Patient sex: M
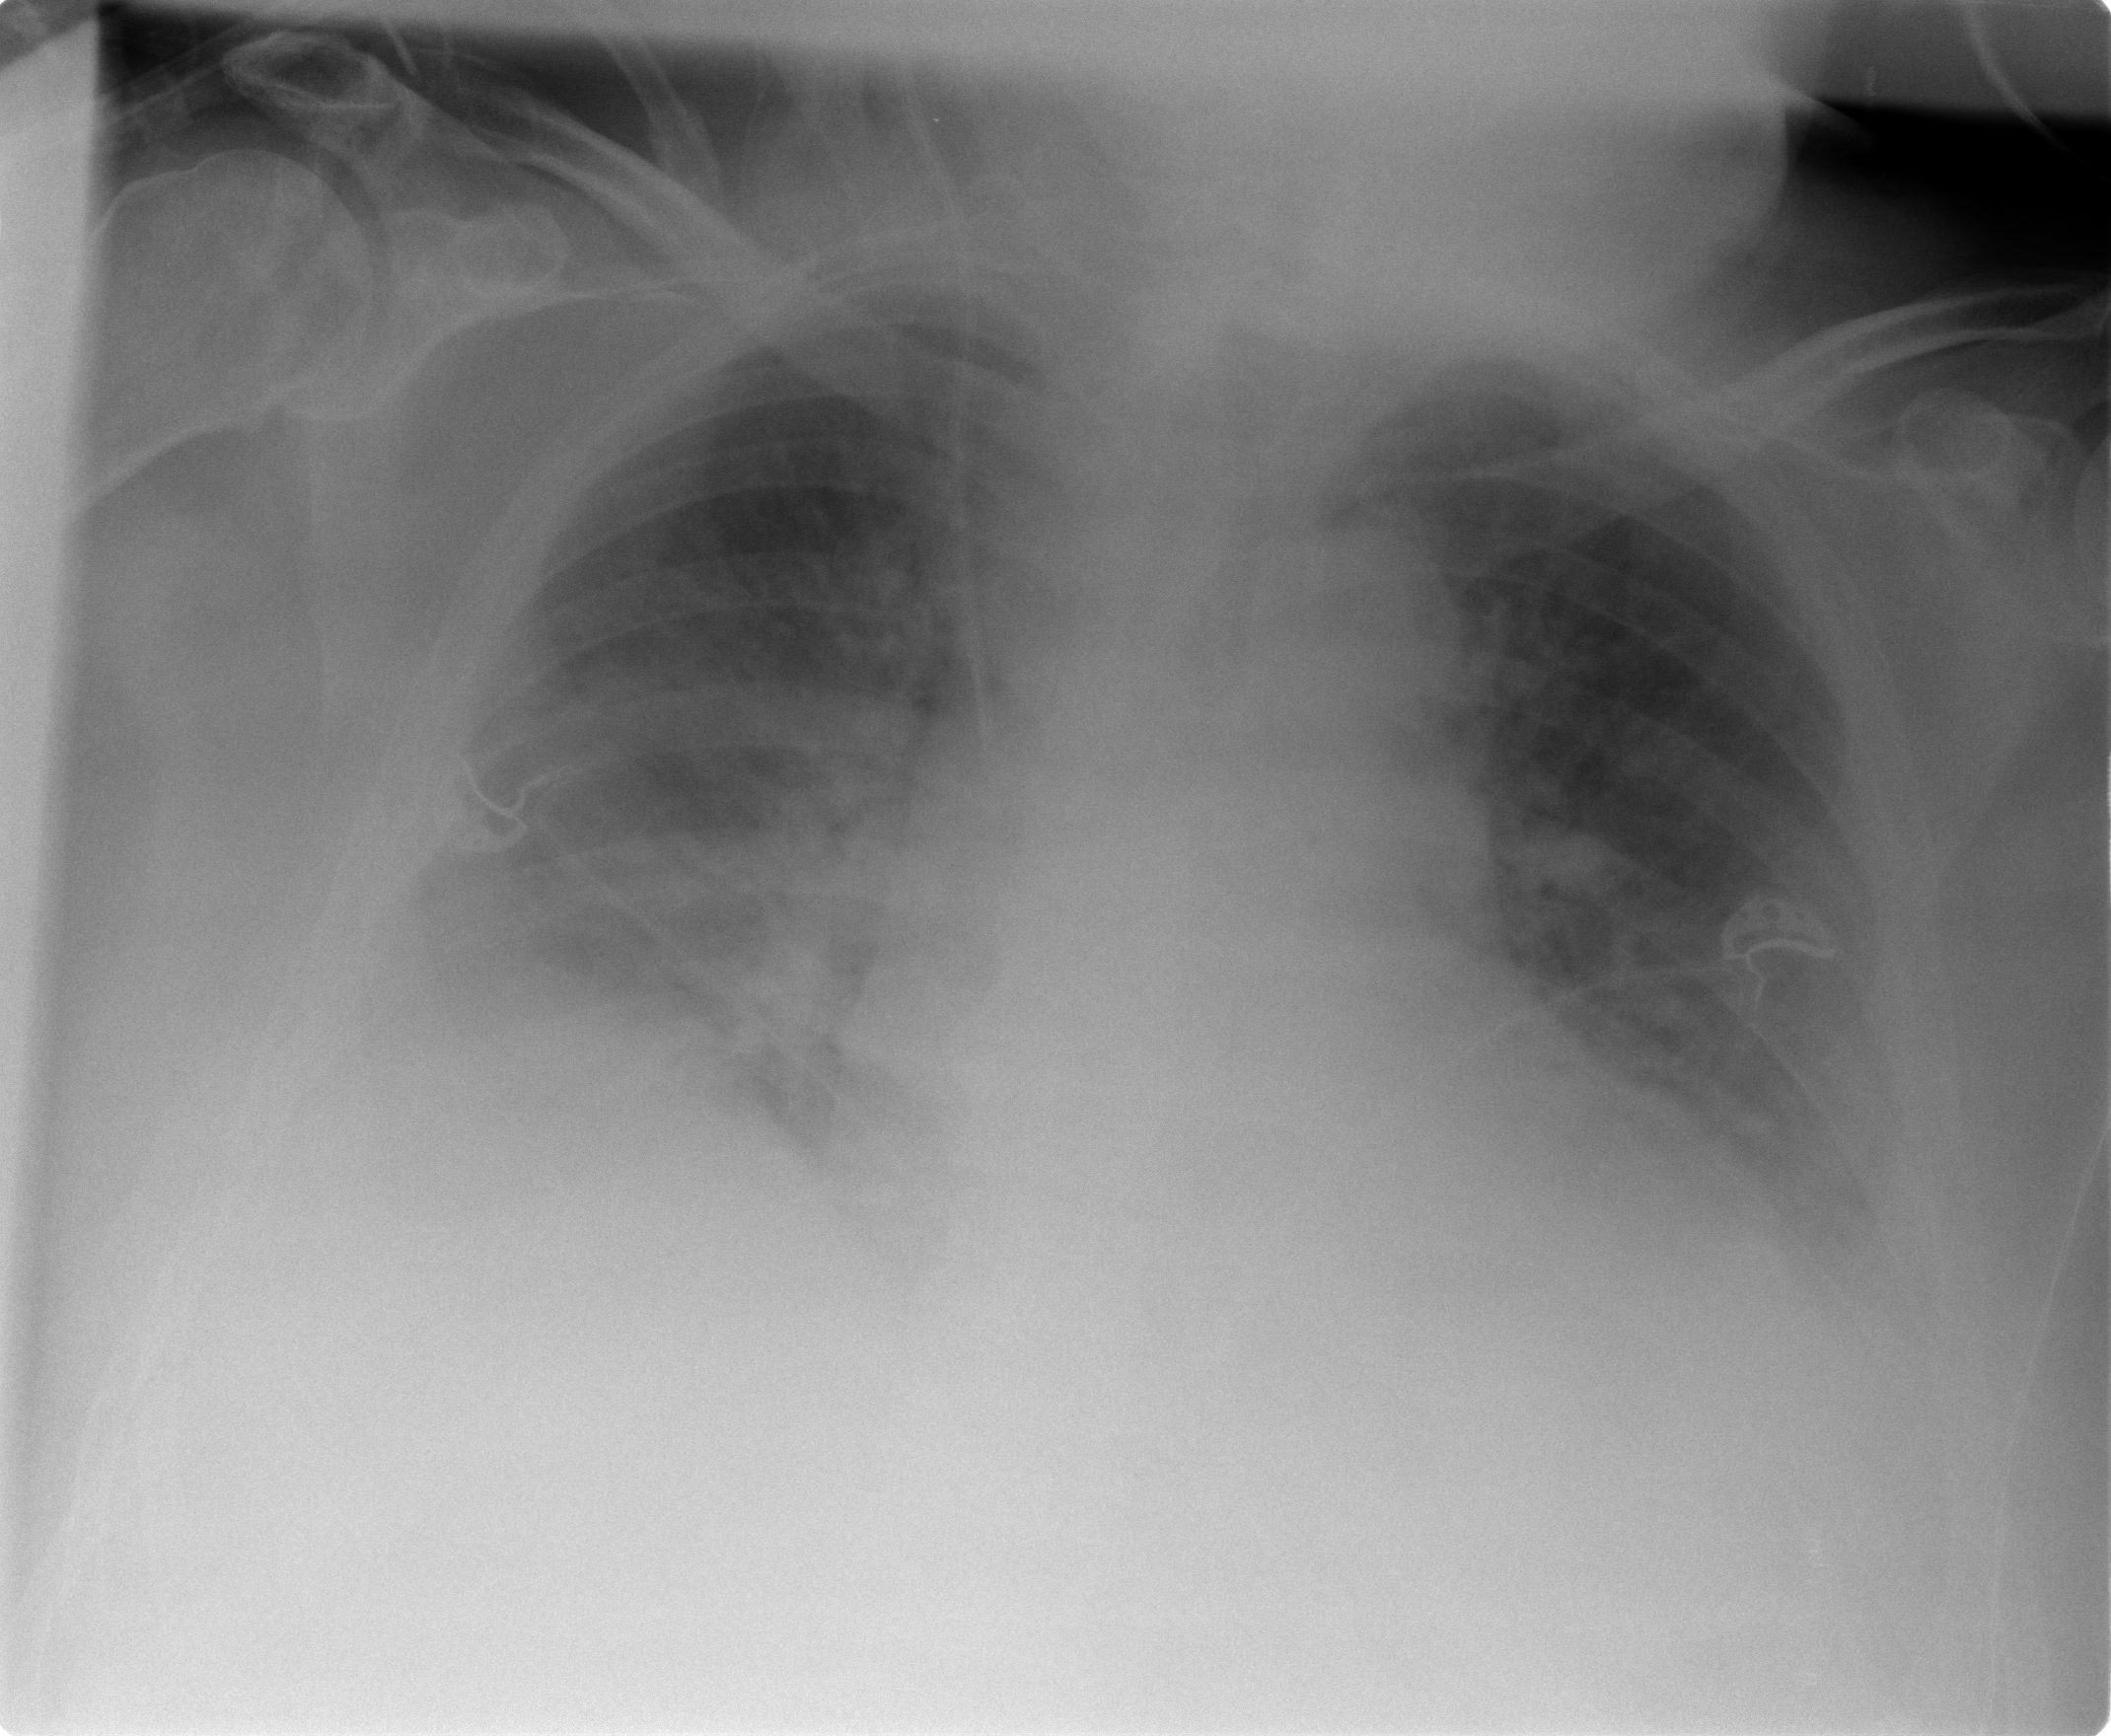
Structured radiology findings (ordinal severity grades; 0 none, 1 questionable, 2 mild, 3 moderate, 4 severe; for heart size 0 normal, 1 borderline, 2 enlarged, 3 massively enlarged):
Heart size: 0
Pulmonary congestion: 2
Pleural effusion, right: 2
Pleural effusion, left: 2
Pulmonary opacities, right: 2
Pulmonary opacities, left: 0
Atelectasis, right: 2
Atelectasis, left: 2